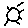
Label: sun